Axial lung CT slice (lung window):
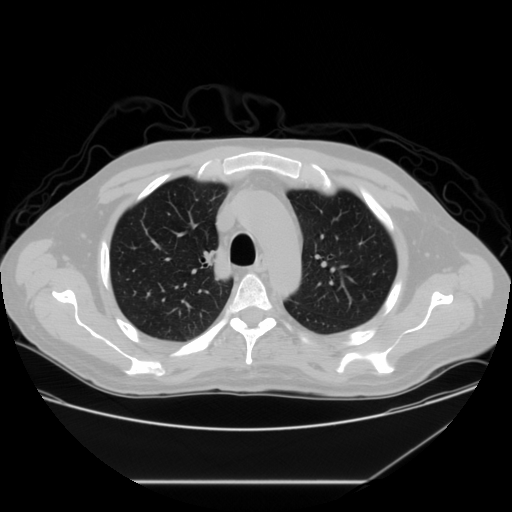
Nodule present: no